Question: Here's my Use Case

To start writing unit tests in TDD, I need to come up with classes and methods to test, e.g. 'ClassUnderTest.MethodUnderTest()'
The nouns are: 'Candidate', 'Admin', 'User', 'Account', 'Credentials', 'Password', 'ResumeWidget' (the system), and last but not least, 'SomeOtherAbstractionIDidNotThinkOf' (e.g. 'SecurityService').
The verbs are: 'Login()', 'Logout()', 'Register()', 'CreateAccount()', 'RecoverPassword()', 'Unlock()', 'ResetPassword()', 'Lockout()', and last but not least, 'SomeOtherActionIDidNotThinkOf()'.
To make this question most simple, let's see if we can stick with 'Login()'. Let me see if I can start a Unit Test for that method.
Would you have a Login method somewhere?
If so, what Class would you put it in? Why?
If not, what Class and Method would you use? And Why?
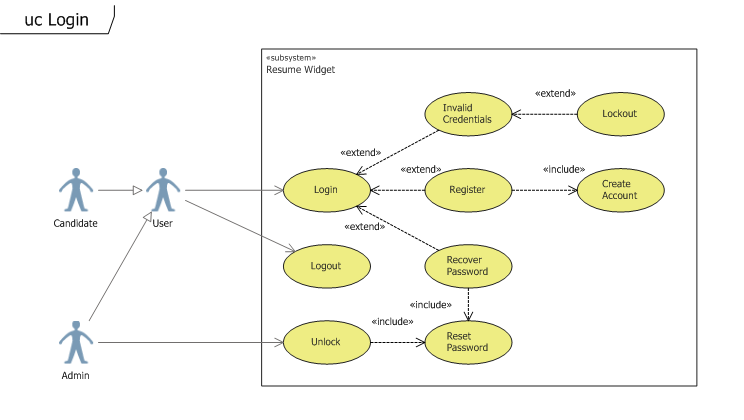
Answer: I give you a small hint about how to start TDD. First, think about how to design your software based on your use case.(Ex: Account class can contain login, logout and etc., methods)
'''
[TestFixture]
public class AccountTest
{
public Account underTest;
[SetUp]
public void setUp()
{
underTest = new Account();
}
[Test]
public void TestLoginWithValidCredentials()
{
bool isValid = underTest.Login('userName', 'password');
Assert.True(isValid );
}
[Test]
public void TestLoginWithInValidCredentials()
{
bool isValid = underTest.Login('', '');
Assert.False(isValid );
}
[Test]
//Assert Expected Lockout exception here
public void TestLockoutByPassingInValidCredentialsMoreThan5Times()
{
for (int i =0; i< 5; i++)
{
bool isValid = underTest.Login('', '');
Assert.False(isValid );
}
// the system should throw an exception about lockout
underTest.Login('', '');
}
[Test]
public void TestCreateAccount()
{
//Register event can directly call this method
bool isCreated = underTest.Create(/*User Object*/);
Assert.True(isCreated );
}
[Test]
public void TestLogout()
{
bool success = underTest.Logout('userName');
Assert.True(success);
}
[Test]
public void TestReset()
{
// both Unlock and RecoverPassword event can share this method
bool success = underTest.Reset('userName');
// mock the password reset system and return the expected value like 'BSy6485TY'
Assert.AreEqual('BSy6485TY', password);
}
}
'''
Updated: Added more test cases to help you to design your system.